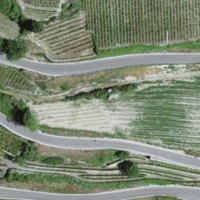
EUNIS habitat code: 24
Species observed at this site:
Satyrus ferula